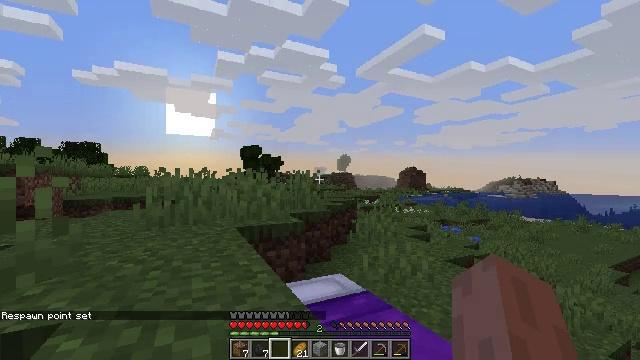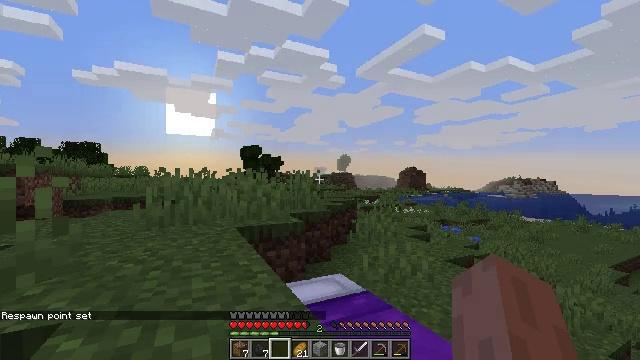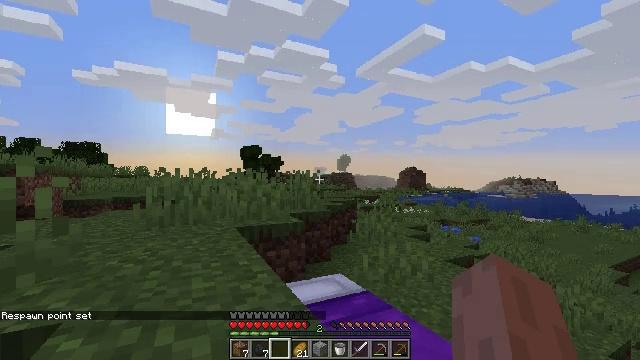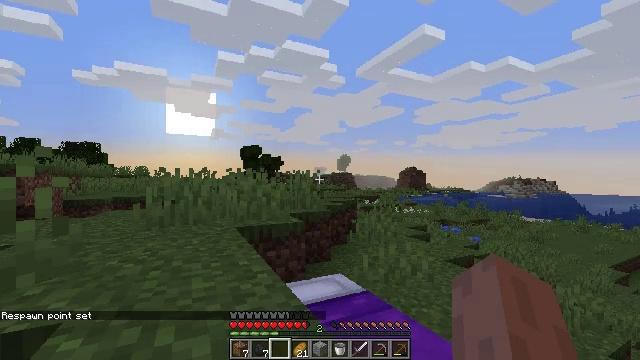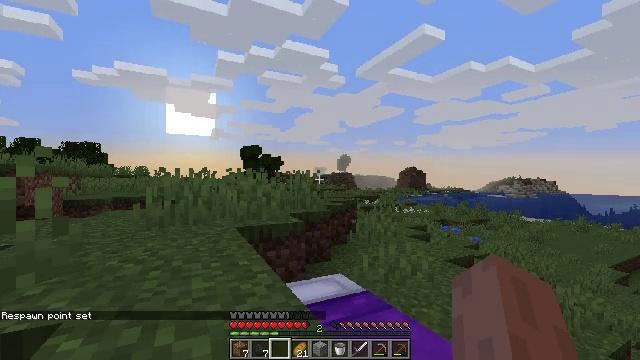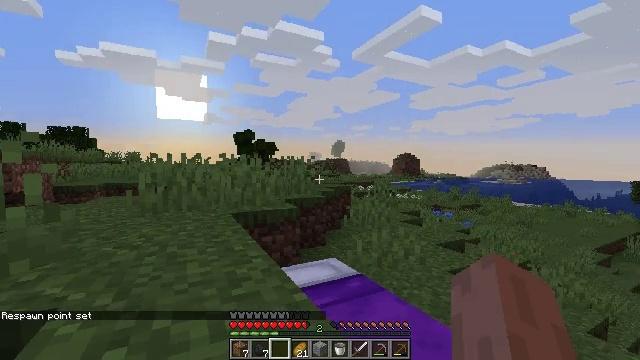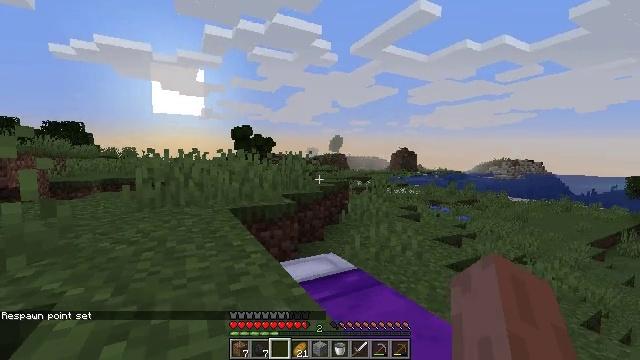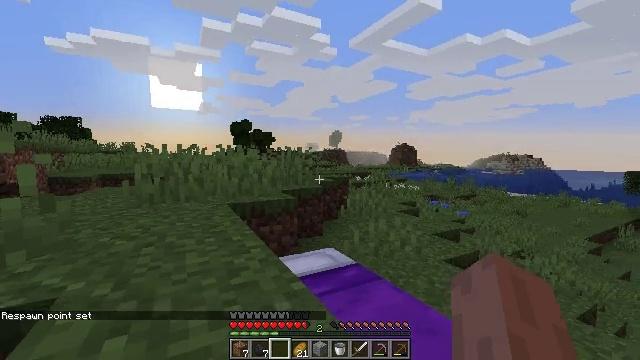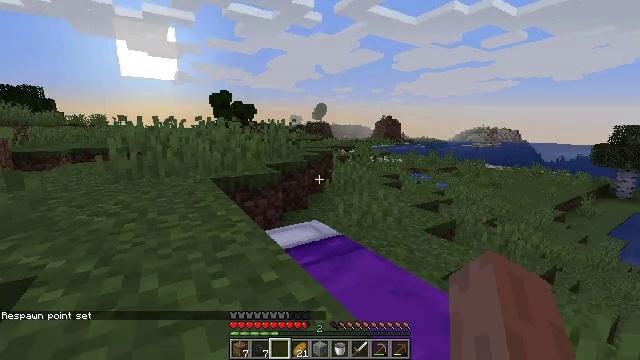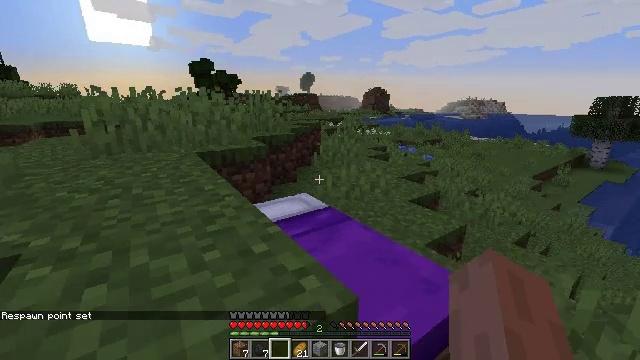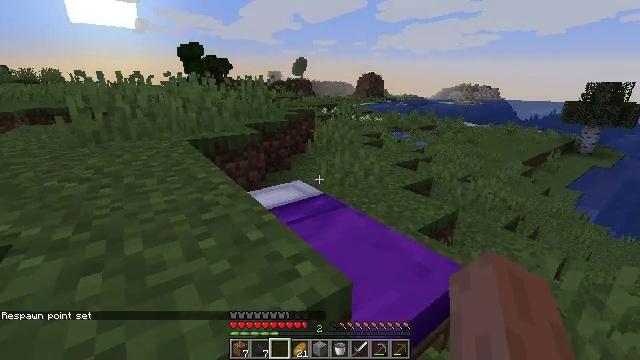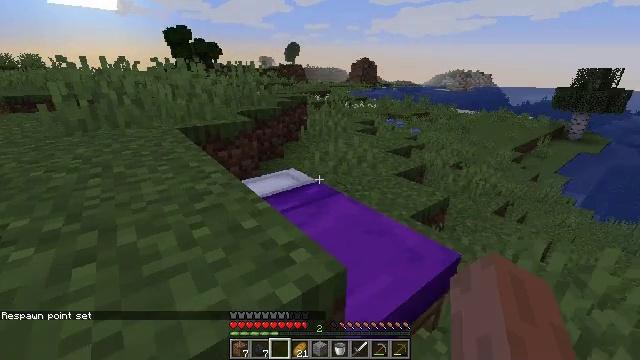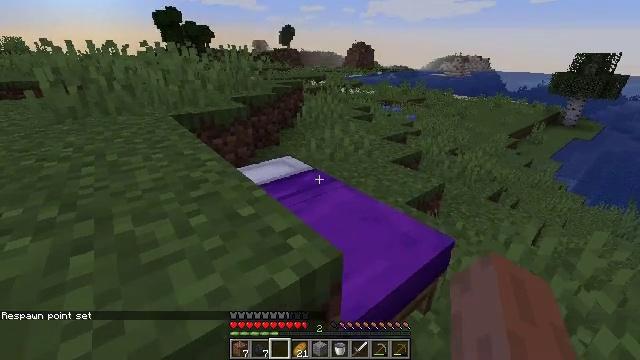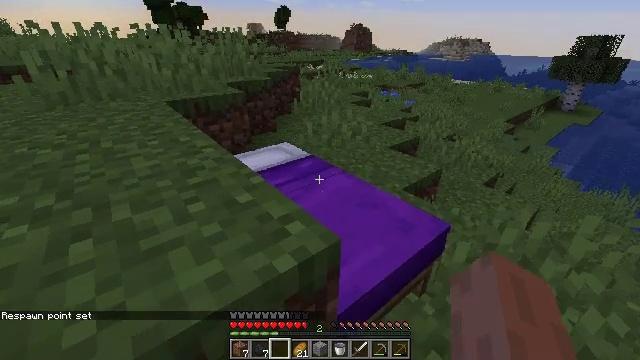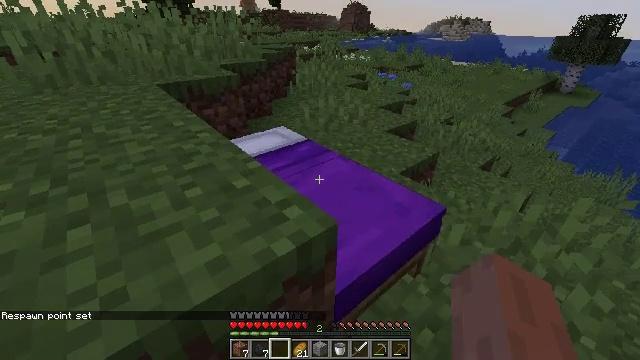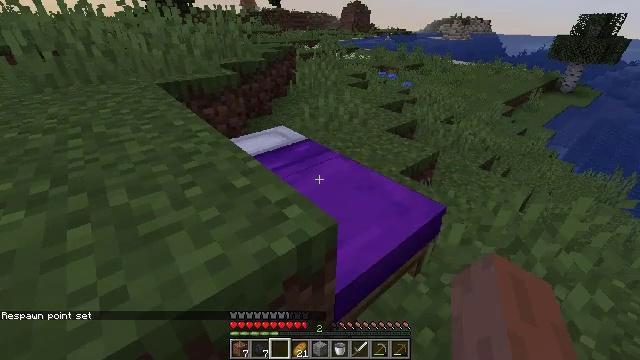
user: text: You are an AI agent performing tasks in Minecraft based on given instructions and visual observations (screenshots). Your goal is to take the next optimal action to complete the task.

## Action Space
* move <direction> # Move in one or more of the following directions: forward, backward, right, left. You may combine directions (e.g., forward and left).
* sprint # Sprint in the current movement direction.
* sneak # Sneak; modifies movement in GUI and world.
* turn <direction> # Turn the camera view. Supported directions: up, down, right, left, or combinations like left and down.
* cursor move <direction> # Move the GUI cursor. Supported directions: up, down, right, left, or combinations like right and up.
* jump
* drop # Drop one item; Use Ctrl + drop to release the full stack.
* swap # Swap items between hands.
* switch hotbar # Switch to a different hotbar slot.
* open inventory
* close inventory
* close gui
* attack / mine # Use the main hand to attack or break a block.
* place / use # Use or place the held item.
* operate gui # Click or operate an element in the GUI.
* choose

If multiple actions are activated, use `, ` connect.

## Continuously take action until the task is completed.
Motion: motion action
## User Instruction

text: Disassemble the purple bed for relocation.
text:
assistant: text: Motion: no_op
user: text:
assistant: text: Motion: no_op
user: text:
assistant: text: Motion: no_op
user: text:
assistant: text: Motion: no_op
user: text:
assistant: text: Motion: turn right and down
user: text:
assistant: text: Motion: turn down
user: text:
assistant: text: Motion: turn down
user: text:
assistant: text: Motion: turn right and down
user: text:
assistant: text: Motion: turn right and down
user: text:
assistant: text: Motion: turn right and down
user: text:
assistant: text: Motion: turn right and down
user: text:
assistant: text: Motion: turn down
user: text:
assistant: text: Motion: turn down
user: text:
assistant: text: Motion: turn down
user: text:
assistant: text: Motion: no_op
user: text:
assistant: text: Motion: no_op
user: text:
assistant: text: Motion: attack / mine
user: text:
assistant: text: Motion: attack / mine
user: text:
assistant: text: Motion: attack / mine
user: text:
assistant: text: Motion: attack / mine
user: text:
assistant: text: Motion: attack / mine
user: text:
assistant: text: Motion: attack / mine
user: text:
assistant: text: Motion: attack / mine
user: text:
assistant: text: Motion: attack / mine
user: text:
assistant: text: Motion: attack / mine
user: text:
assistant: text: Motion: attack / mine
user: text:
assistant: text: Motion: attack / mine
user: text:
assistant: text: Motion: attack / mine
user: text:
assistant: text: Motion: attack / mine
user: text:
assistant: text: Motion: attack / mine